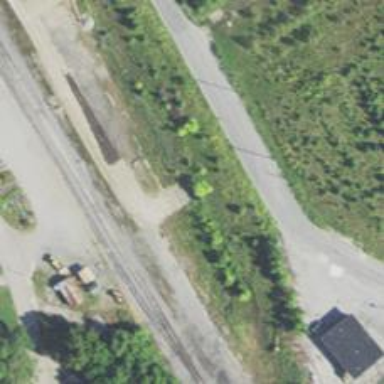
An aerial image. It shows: Abandoned railway.